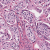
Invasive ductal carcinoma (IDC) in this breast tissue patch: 1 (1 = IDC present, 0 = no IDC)